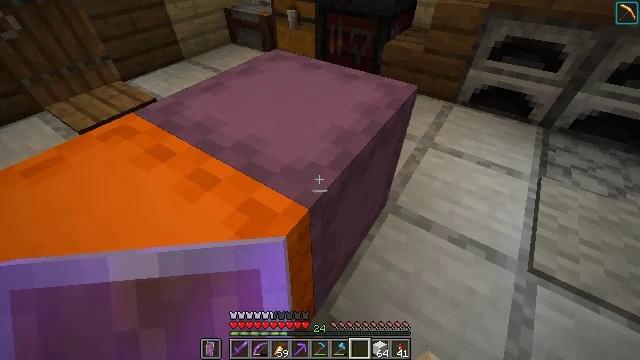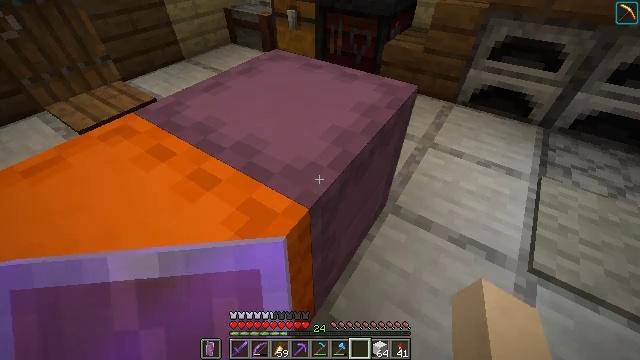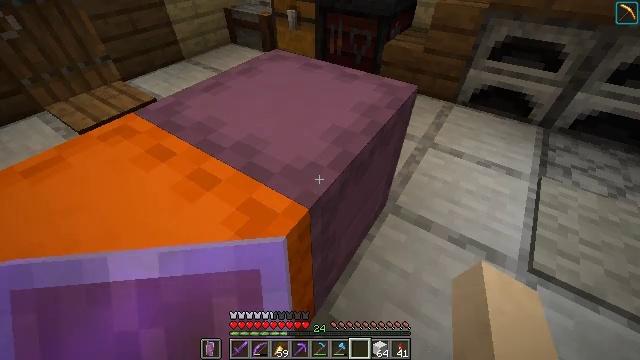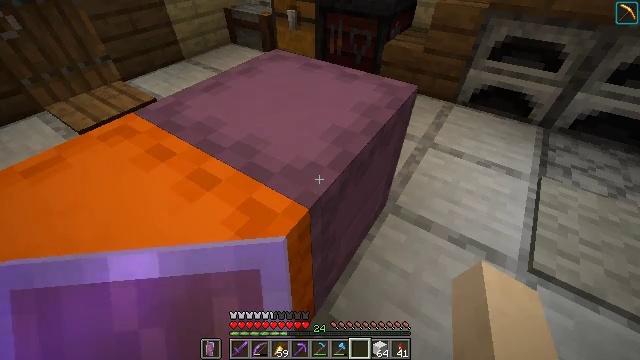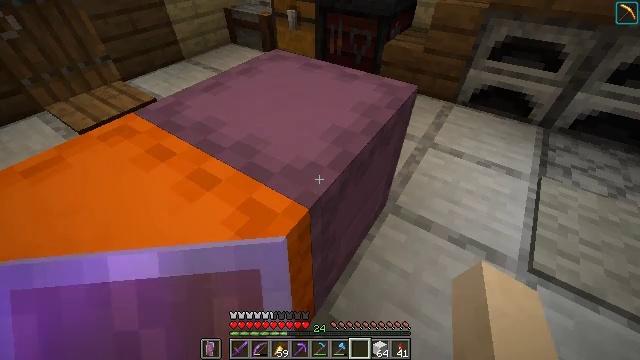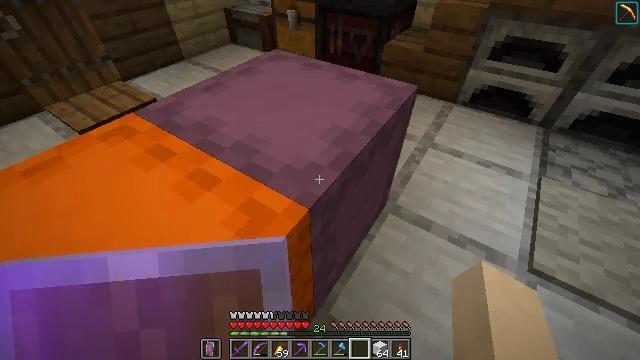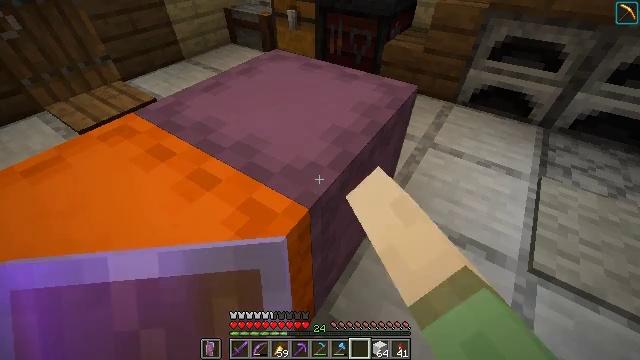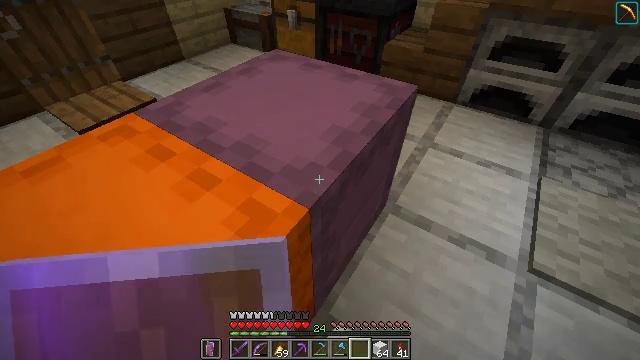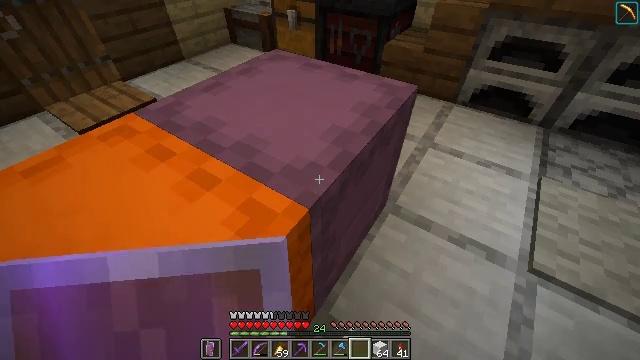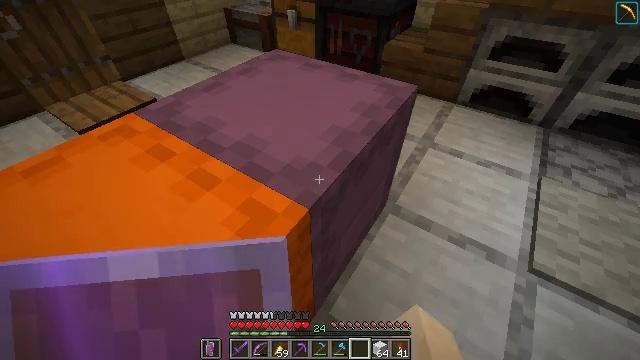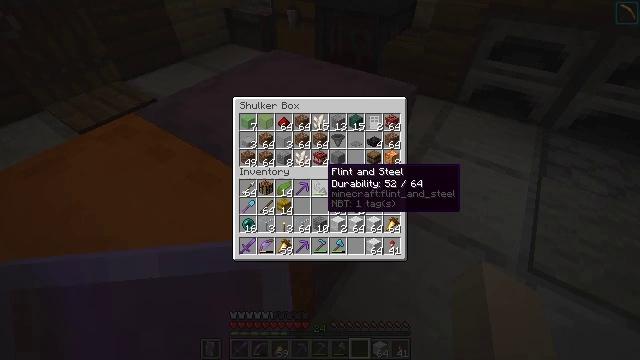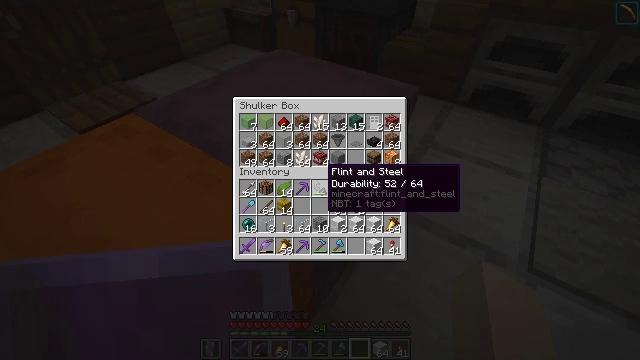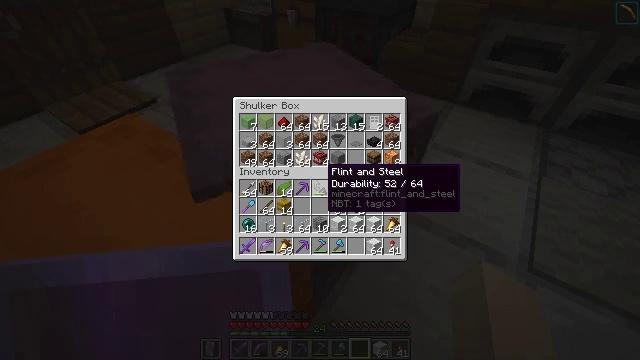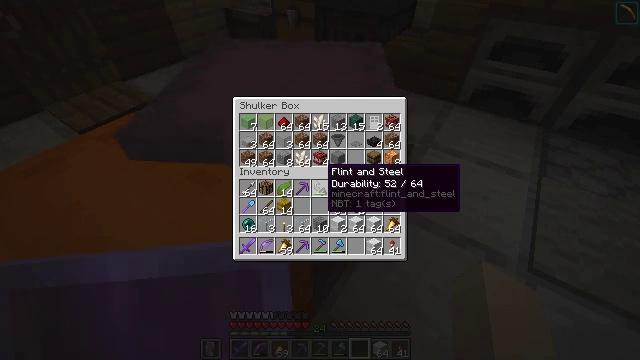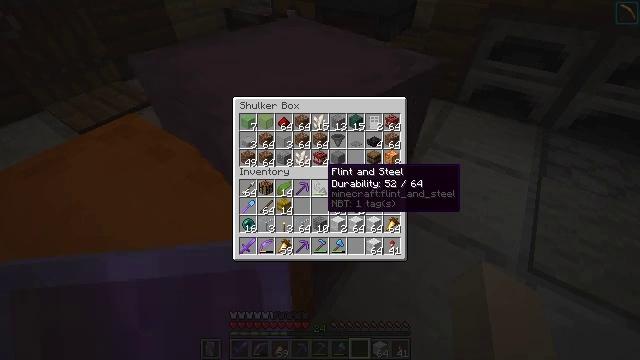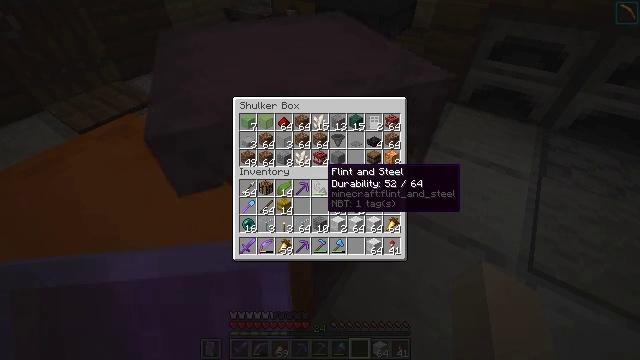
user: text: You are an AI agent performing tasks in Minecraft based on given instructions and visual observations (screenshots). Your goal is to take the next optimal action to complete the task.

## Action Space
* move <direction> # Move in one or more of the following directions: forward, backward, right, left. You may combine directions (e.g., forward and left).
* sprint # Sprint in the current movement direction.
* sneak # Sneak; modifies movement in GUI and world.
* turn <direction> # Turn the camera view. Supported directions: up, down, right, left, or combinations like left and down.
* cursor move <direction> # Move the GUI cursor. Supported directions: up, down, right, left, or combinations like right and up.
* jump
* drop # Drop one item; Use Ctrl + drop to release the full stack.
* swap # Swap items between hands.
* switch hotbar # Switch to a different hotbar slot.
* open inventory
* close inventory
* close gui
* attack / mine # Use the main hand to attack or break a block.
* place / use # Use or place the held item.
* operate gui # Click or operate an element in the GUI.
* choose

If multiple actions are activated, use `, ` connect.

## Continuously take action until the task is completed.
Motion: motion action
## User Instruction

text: Attack the shulker box to pick it up.
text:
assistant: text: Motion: no_op
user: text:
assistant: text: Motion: no_op
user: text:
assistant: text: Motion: no_op
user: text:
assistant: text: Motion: no_op
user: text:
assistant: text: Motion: use / place
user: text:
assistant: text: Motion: use / place
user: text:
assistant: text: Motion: no_op
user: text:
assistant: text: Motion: no_op
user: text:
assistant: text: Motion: no_op
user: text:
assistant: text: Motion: open gui
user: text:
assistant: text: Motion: no_op
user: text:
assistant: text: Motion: no_op
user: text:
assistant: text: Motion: no_op
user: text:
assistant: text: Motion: no_op
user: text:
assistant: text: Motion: no_op
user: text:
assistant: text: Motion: no_op
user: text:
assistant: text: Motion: no_op
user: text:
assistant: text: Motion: no_op
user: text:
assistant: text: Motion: no_op
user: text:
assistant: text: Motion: no_op
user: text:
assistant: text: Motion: no_op
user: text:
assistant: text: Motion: no_op
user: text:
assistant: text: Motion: no_op
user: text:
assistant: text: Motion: no_op
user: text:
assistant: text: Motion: no_op
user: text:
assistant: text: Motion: no_op
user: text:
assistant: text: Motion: no_op
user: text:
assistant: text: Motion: no_op
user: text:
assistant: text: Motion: no_op
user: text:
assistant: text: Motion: no_op